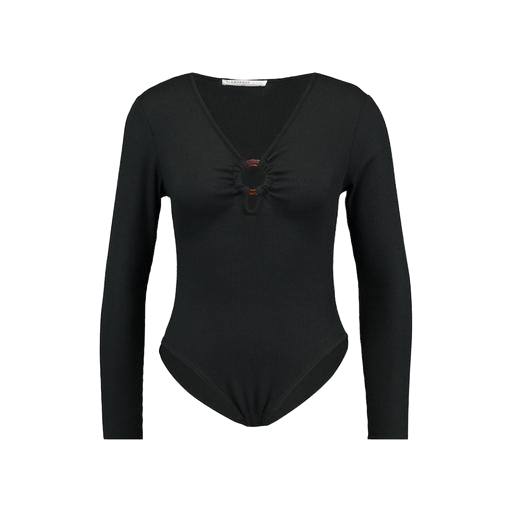
black henley long-sleeved ribbed-jersey top, black twist front long sleeve tee, black eliza long-sleeved top, white background